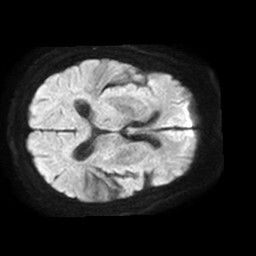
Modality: TRACE
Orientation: axial
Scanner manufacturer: philips
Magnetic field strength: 1.5 T
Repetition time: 3.534 s
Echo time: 0.06922 s